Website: bh-photo
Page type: address-validator
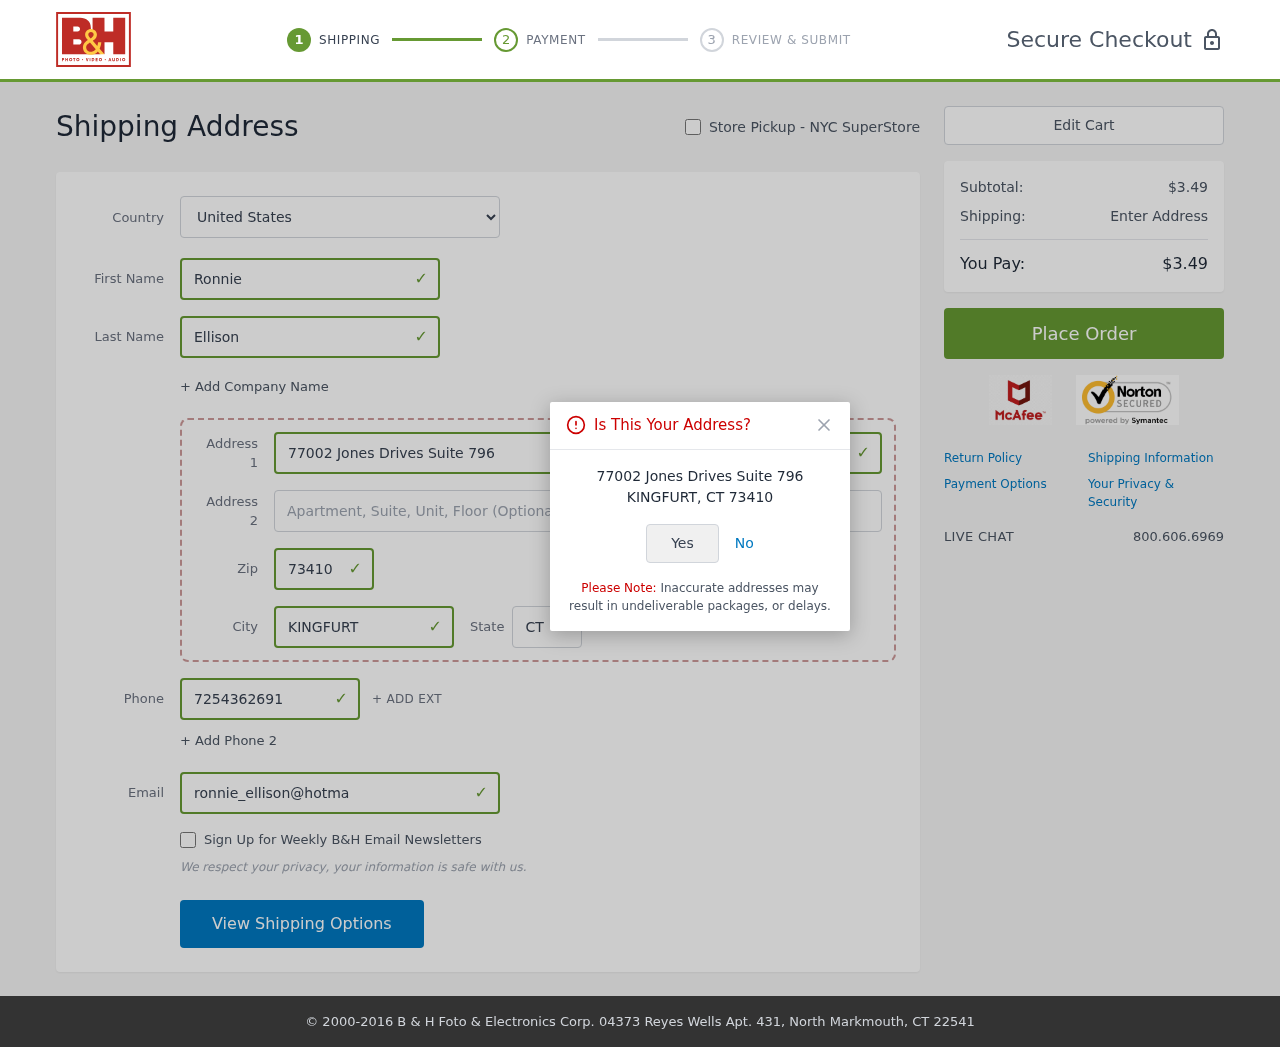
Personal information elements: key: PII_CITY
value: Kingfurt
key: PII_COUNTRY
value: United States
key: PII_EMAIL
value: ronnie_ellison@hotmail.com
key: PII_FIRSTNAME
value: Ronnie
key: PII_LASTNAME
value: Ellison
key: PII_PHONE
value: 7254362691
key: PII_POSTCODE
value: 73410
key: PII_STATE_ABBR
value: CT
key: PII_STREET
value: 77002 Jones Drives Suite 796
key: PII_CITY_CONFIRM
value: KINGFURT
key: PII_STATE_ABBR3
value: CT
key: PII_POSTCODE_FULL
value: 73410
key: PII_POSTCODE_NUMERIC
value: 73410
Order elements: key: ORDER_SUBTOTAL
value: $3.49
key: ORDER_TOTAL
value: $3.49